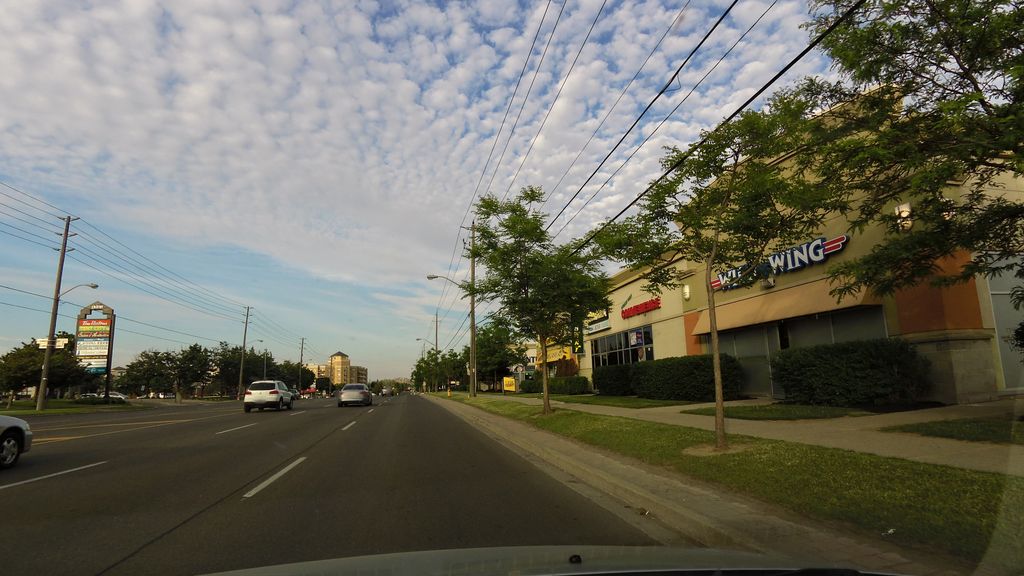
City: toronto